Question: My code currently is:
'''
s = int(raw_input("Enter width: "))
i=0
y=0
while i < (s+1):
if i != 0:
print(" "*((s)-y))+(i*'* ') + (" "*((s)-y))
i += 1
y += 1
'''
I am attempting to submit this code to a challenge website and they are saying that the code is wrong as it does not meet up to their requirements.
This is the error message that they are stating:

Can you guys please help me :) ?
Thanks!
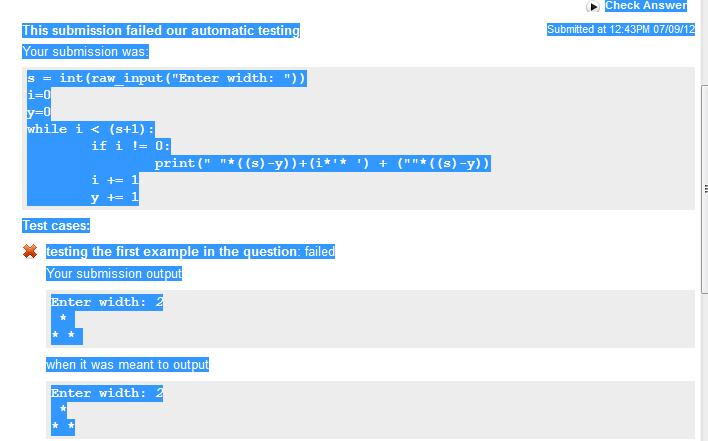
Answer: Looking at the error message from the website, it looks like they don't want you to have the trailing whitespace, although that's pretty hard to tell. You can test that easily by:
'''
print(" "*((s)-y))+(i*'* ') + (" "*((s)-y))
'''
to
'''
print(" "*((s)-y))+(i*'* ').rstrip())
'''
or
'''
print(" "*((s)-y))+(i*'* ')[:-1])
'''